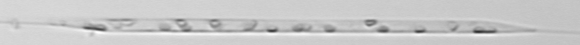
Label: Rhizosolenia